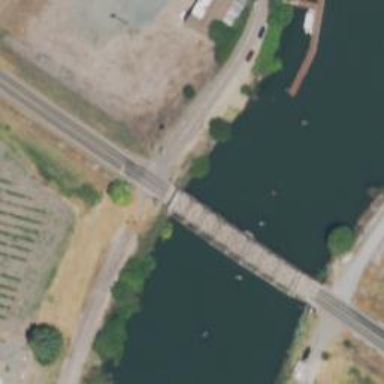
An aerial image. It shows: Secondary road crossing swing bridge.